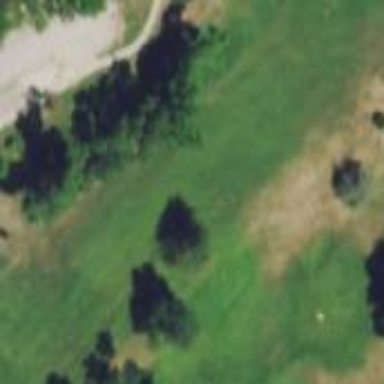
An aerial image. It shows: Recreational ground with grassy golf fairway. It is designated for golf sport activities.